Field crop: maize
Growth stage: 2
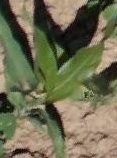
Species: maize